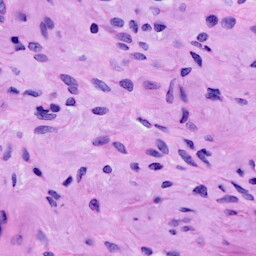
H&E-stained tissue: Cervix